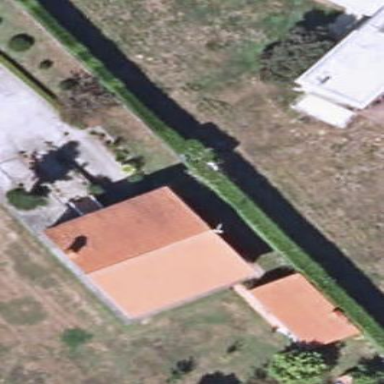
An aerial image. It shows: Simple and straightforward house.